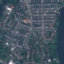
Land use / land cover: Residential